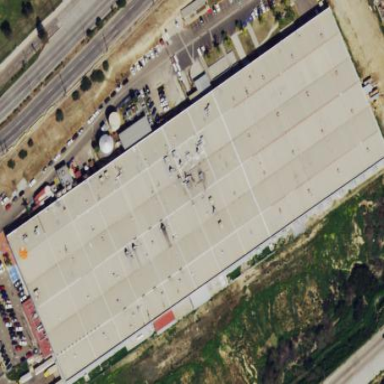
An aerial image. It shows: Industrial building.